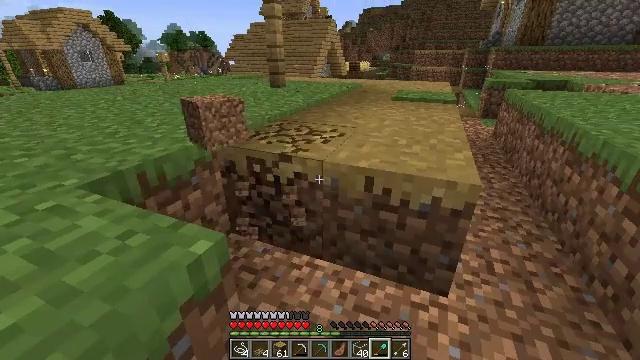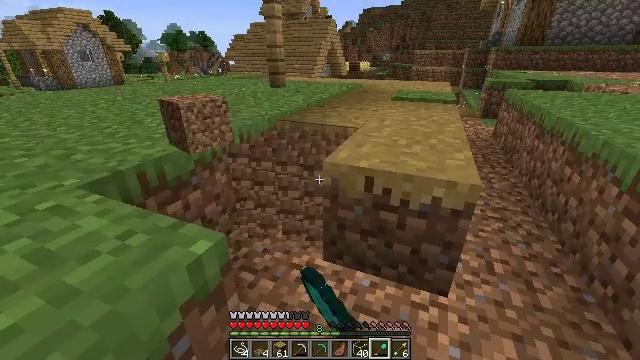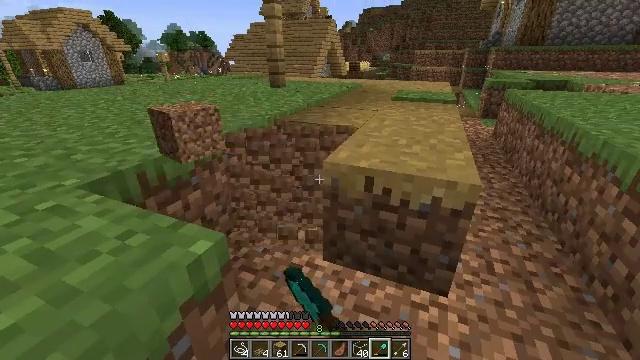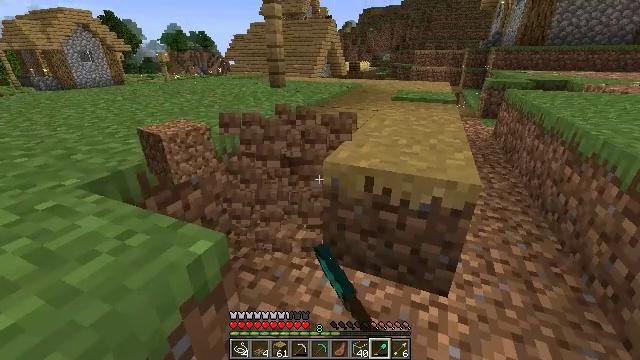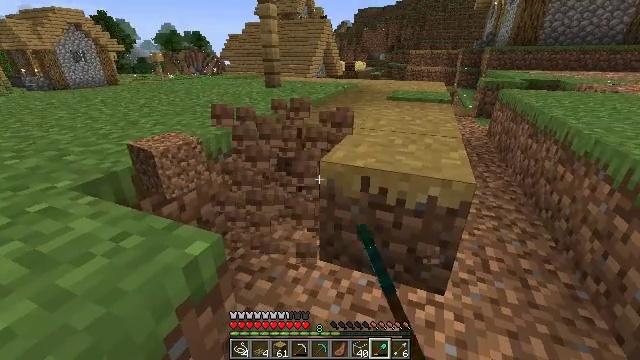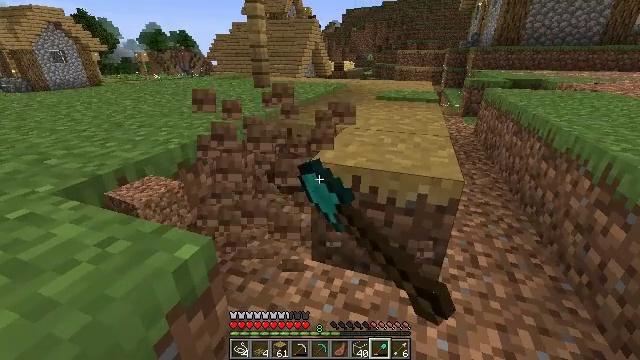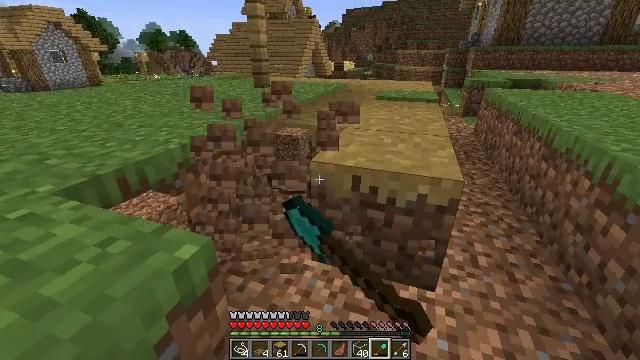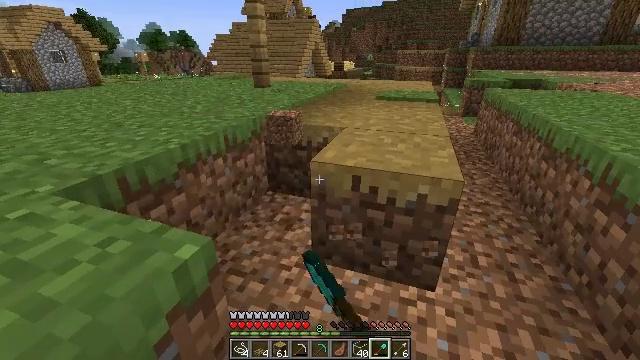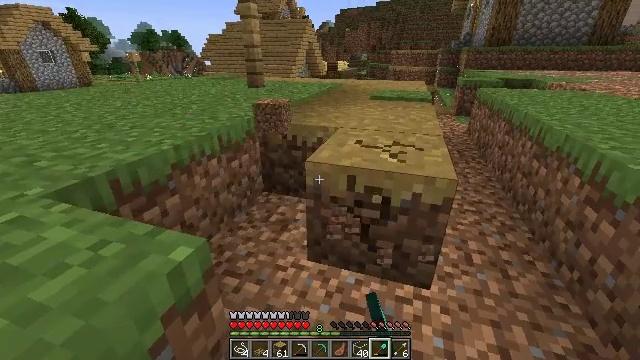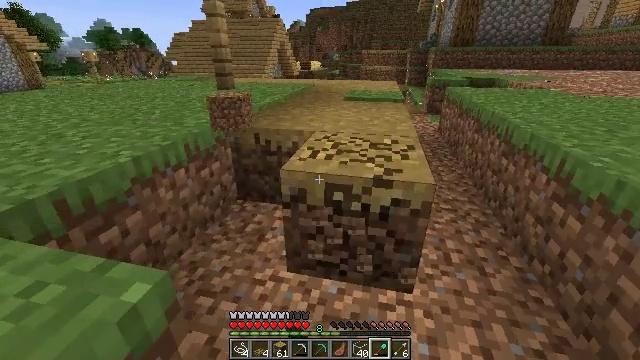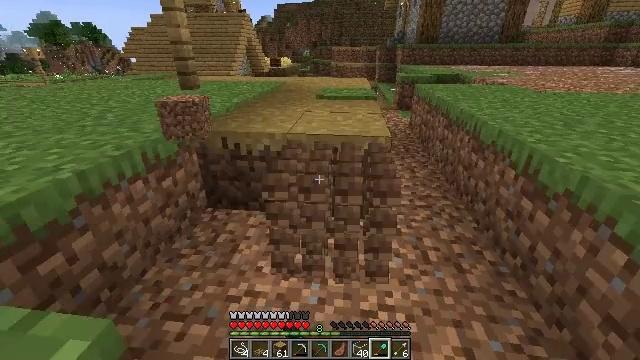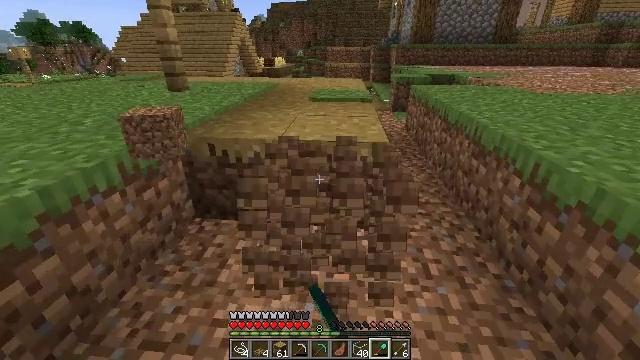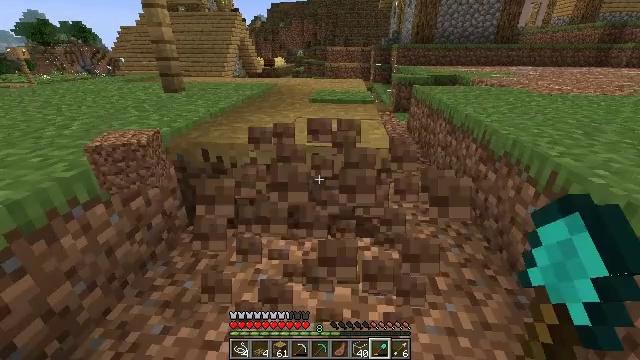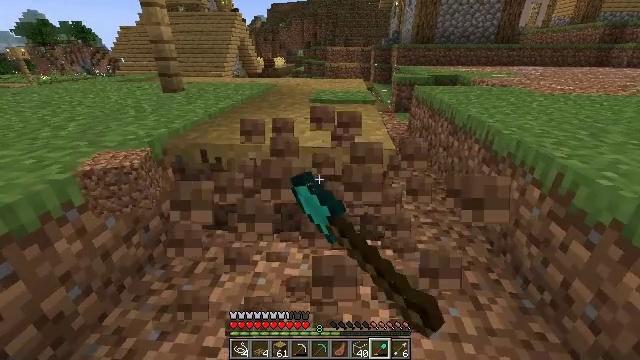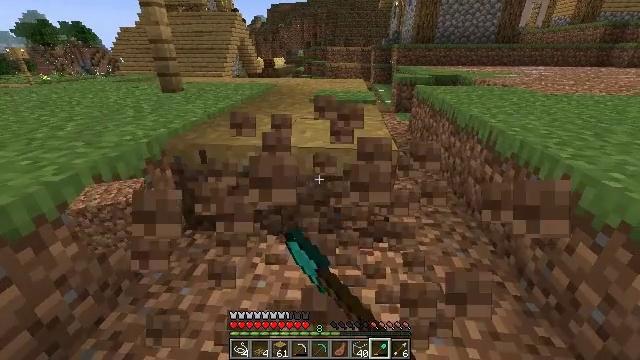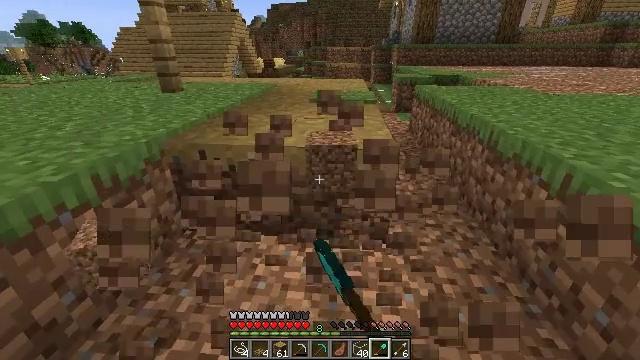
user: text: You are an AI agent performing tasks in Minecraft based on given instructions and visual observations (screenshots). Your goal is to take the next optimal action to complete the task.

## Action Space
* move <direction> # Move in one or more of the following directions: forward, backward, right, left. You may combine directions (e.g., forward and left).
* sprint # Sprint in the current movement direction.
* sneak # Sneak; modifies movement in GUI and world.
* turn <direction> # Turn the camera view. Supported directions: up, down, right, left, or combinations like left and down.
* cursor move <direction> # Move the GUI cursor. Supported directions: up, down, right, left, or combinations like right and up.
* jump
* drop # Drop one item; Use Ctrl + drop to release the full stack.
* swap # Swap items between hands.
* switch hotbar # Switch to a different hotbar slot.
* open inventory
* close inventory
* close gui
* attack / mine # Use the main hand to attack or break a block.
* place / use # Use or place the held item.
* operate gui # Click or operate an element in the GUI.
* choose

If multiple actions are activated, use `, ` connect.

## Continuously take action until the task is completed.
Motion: motion action
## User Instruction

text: Remove the grass path from the ground.
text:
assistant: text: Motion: attack / mine
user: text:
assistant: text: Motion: attack / mine
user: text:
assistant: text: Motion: attack / mine
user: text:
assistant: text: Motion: attack / mine
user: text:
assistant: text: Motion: turn right, attack / mine
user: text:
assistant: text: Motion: attack / mine
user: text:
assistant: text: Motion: attack / mine
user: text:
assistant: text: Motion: turn right, attack / mine
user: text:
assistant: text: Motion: move forward, turn right, attack / mine
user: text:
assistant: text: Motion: move forward, turn right, attack / mine
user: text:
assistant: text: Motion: move forward, turn right, attack / mine
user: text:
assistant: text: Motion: attack / mine
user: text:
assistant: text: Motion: attack / mine
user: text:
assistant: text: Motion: attack / mine
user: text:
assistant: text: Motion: attack / mine
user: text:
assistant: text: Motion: move forward, attack / mine
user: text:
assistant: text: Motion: move forward, attack / mine
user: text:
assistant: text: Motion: move forward, attack / mine
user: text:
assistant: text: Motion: move forward, attack / mine
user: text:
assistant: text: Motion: attack / mine
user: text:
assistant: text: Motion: attack / mine
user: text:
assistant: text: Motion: attack / mine
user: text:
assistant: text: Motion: attack / mine
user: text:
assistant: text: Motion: attack / mine
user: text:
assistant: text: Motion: turn left, attack / mine
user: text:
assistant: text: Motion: turn left, attack / mine
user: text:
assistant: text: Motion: turn left, attack / mine
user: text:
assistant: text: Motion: attack / mine
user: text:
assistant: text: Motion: attack / mine
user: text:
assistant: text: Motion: attack / mine